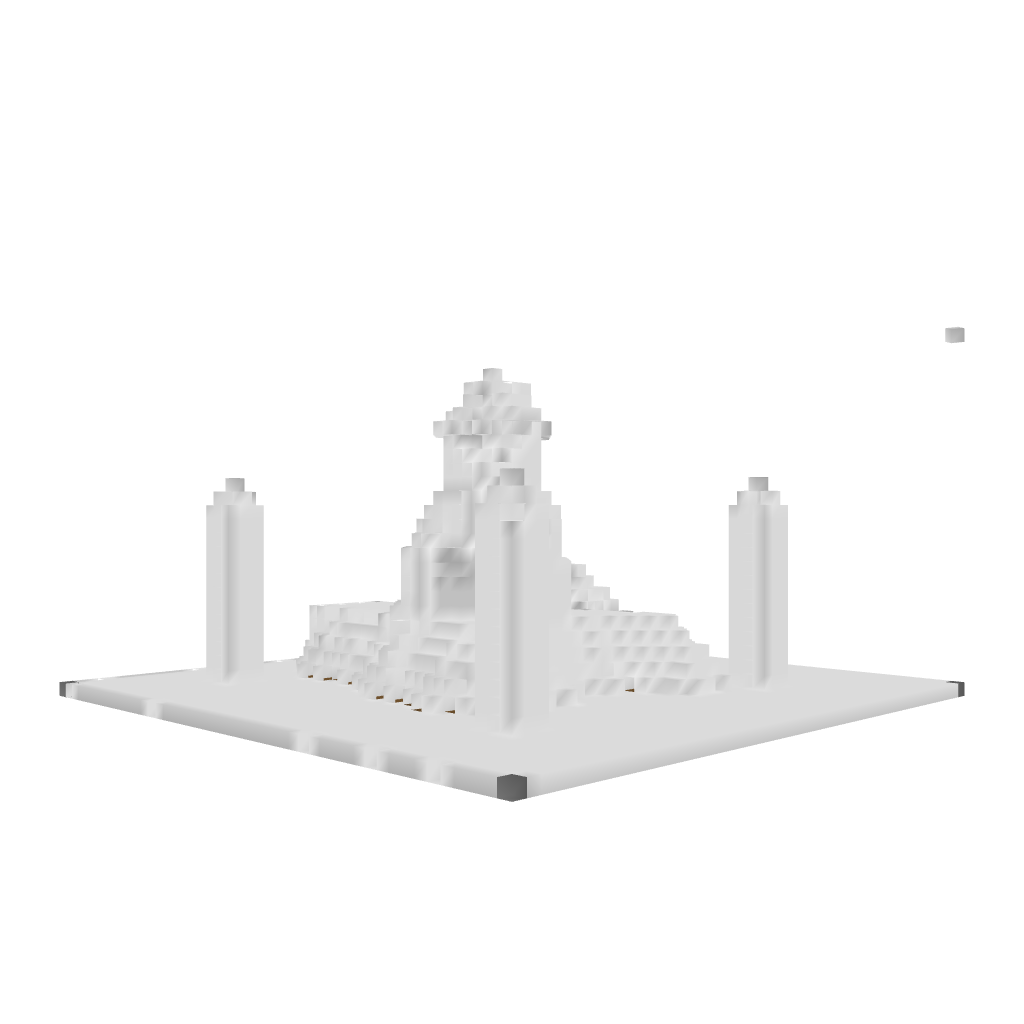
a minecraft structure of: Adventure Time Ice Kingdom - By Cybersneeze bad low quality